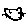
Label: cat